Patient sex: M
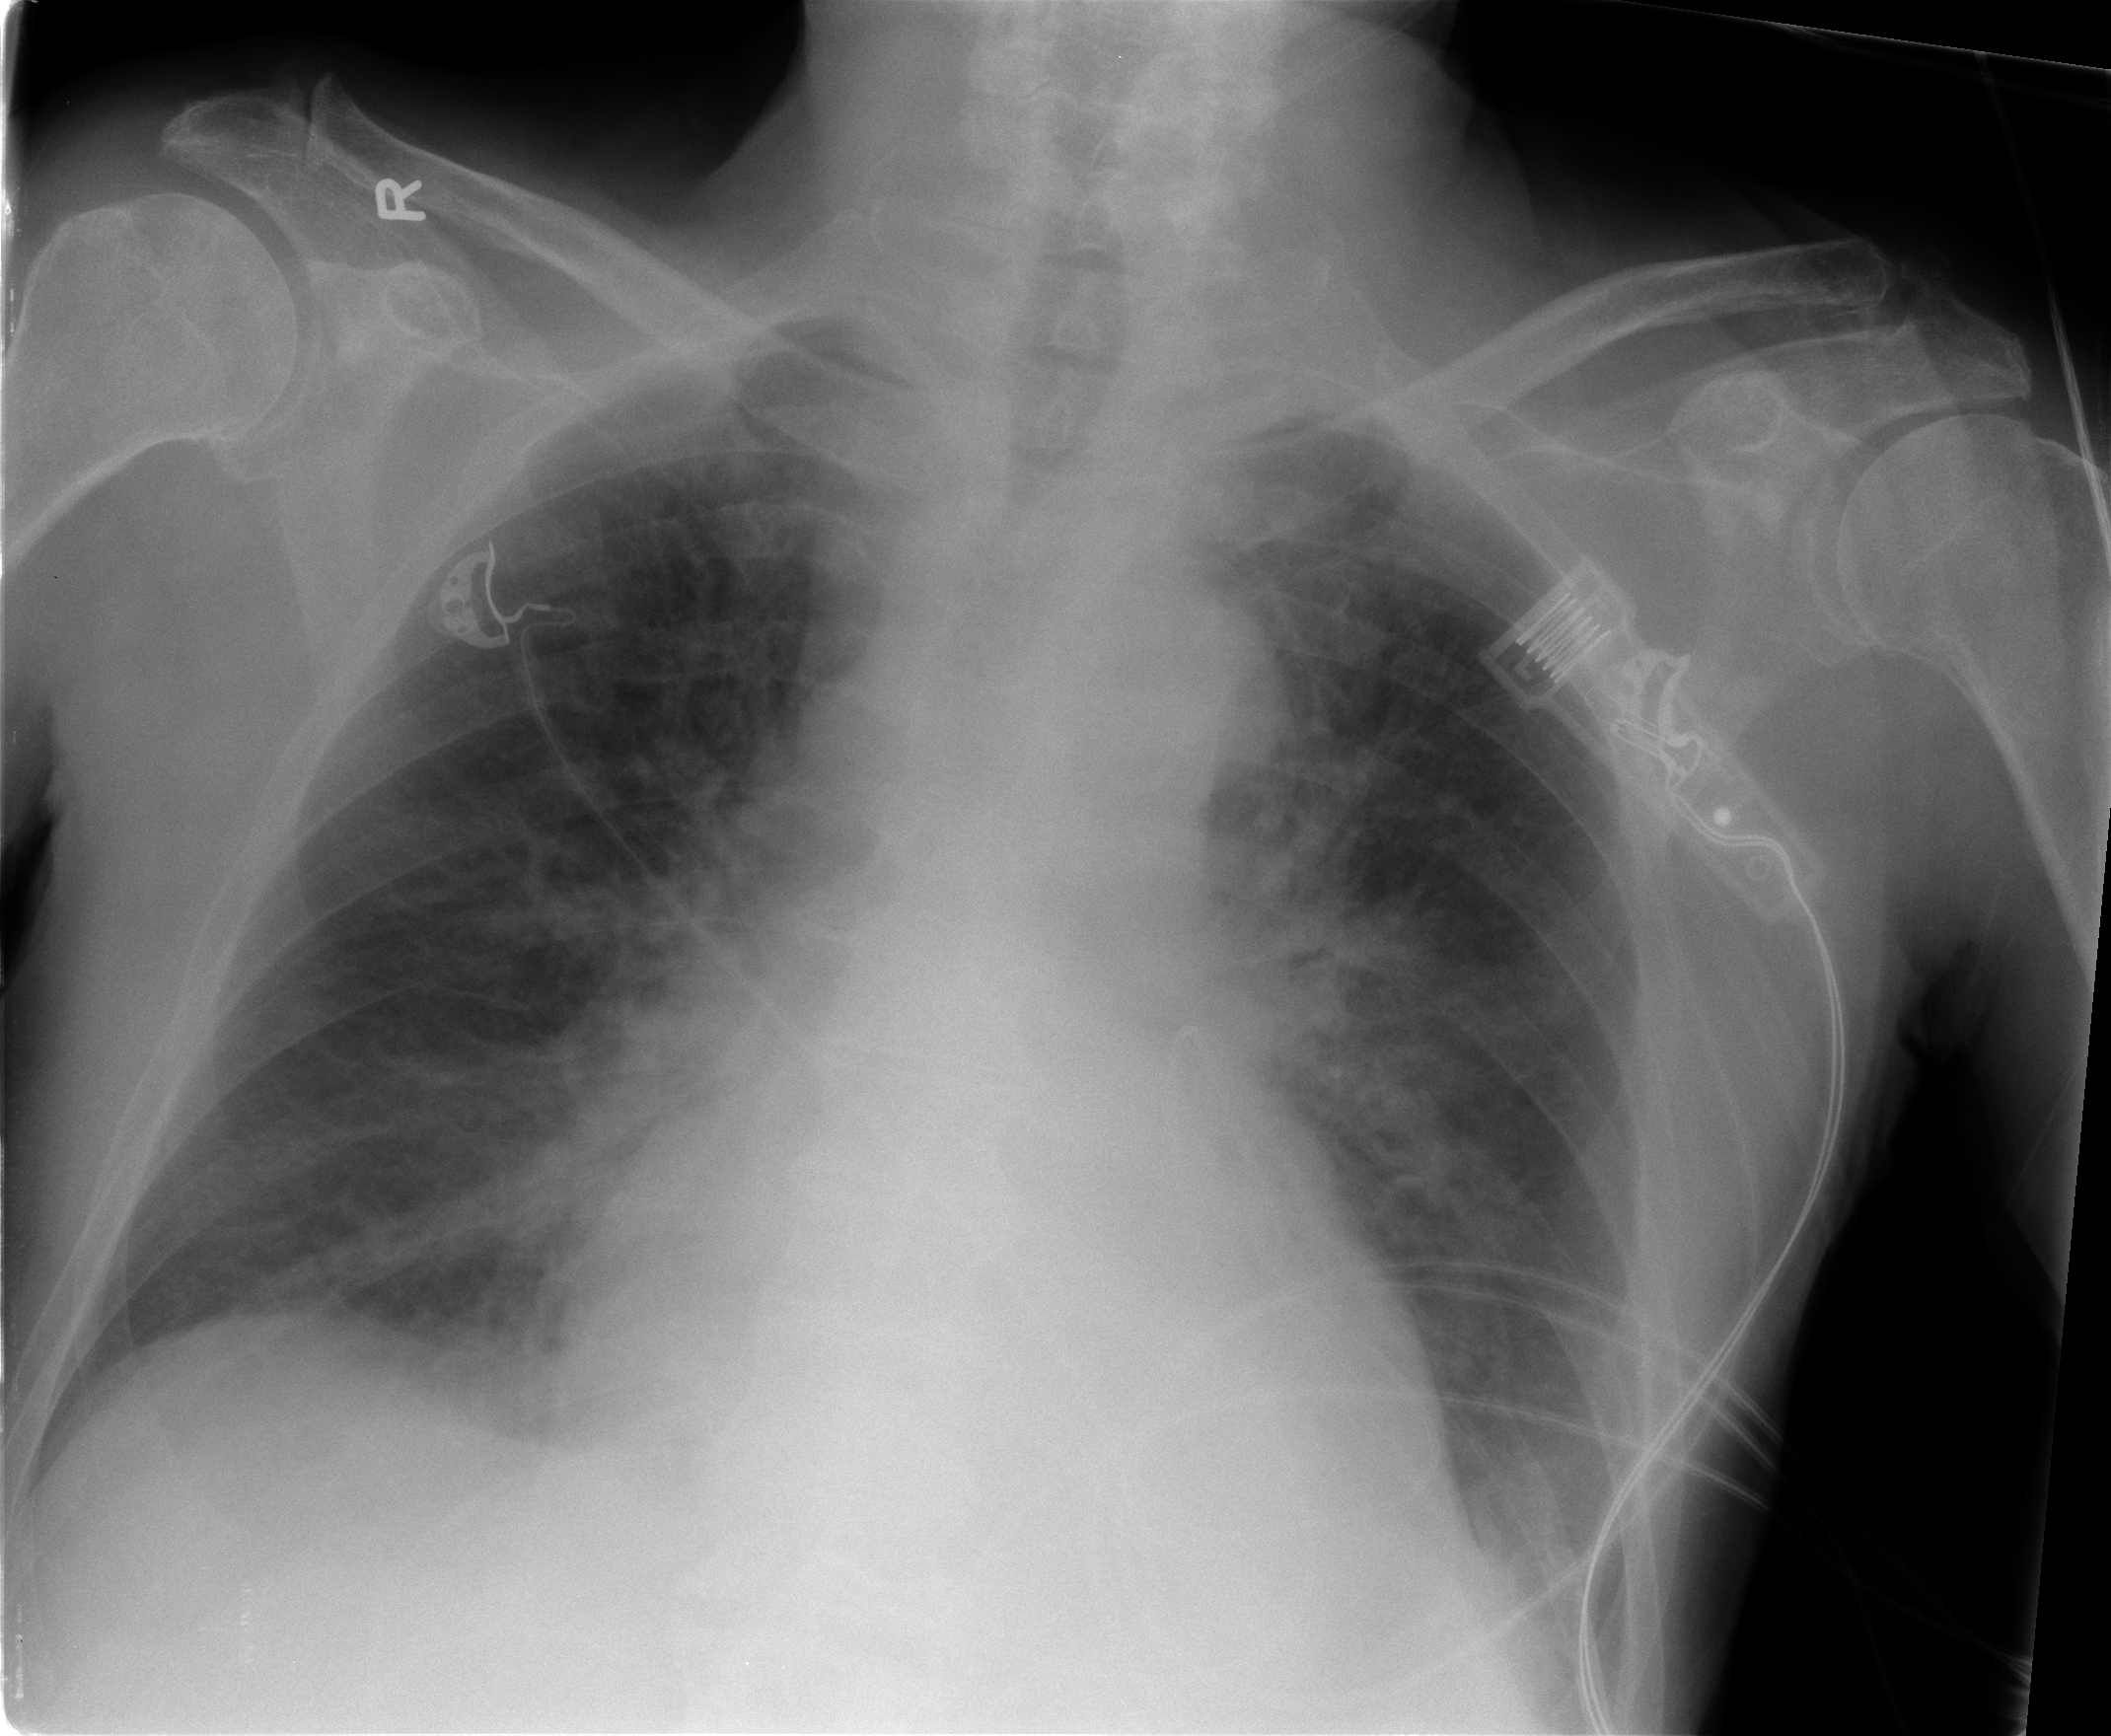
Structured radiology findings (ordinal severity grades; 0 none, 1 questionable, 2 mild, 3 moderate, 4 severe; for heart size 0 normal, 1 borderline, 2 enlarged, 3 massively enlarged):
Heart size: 2
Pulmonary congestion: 3
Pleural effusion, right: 0
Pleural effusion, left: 0
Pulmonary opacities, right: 0
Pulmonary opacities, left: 0
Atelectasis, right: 2
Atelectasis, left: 2